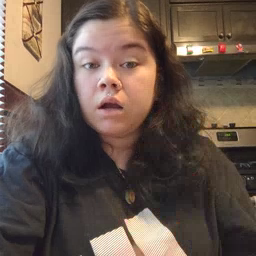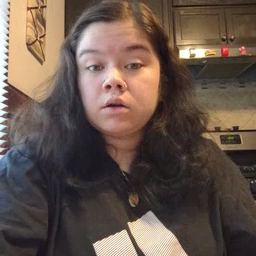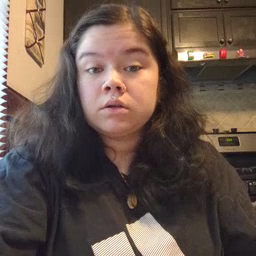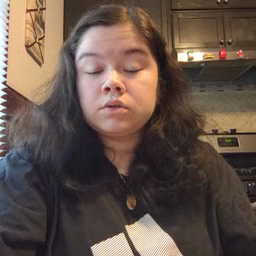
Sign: dry